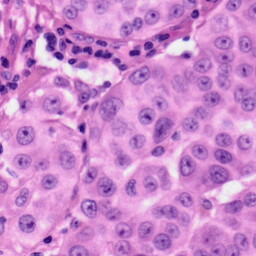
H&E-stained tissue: Skin